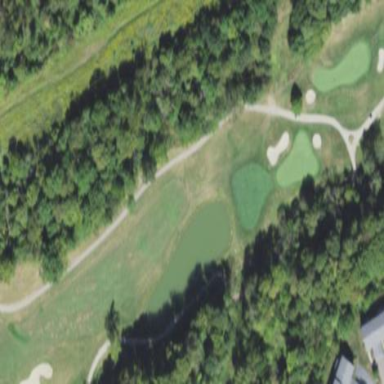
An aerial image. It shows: Grassy area designated as golf fairway.